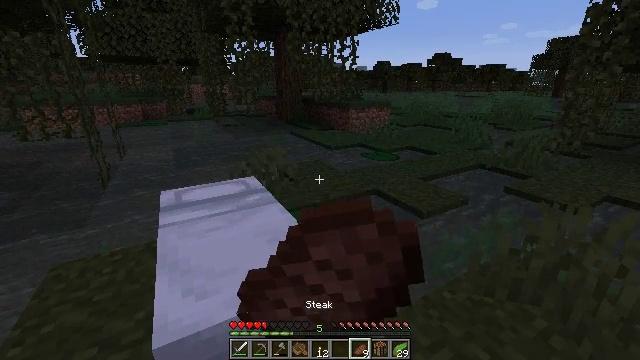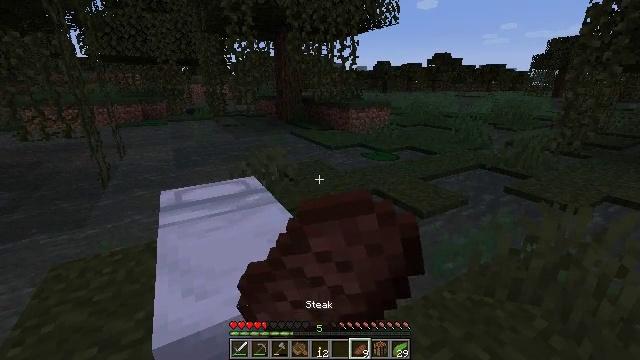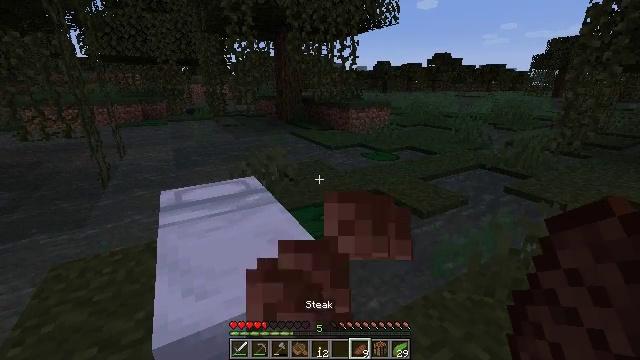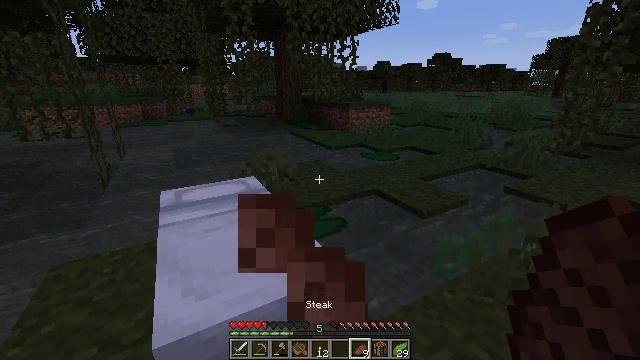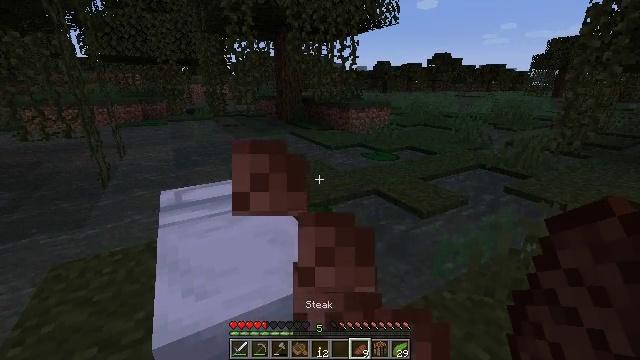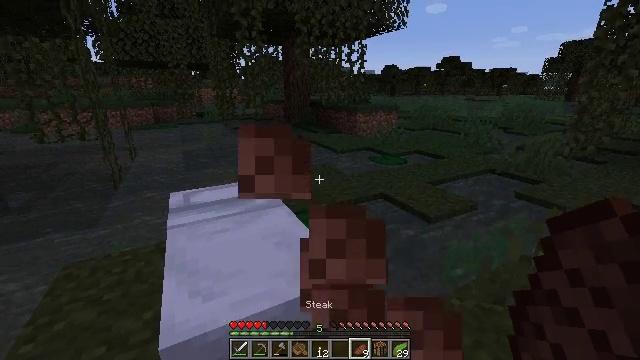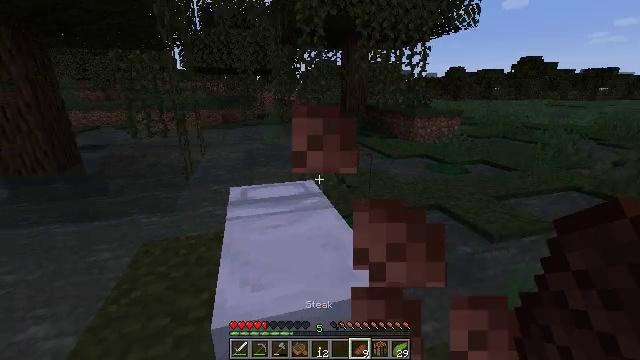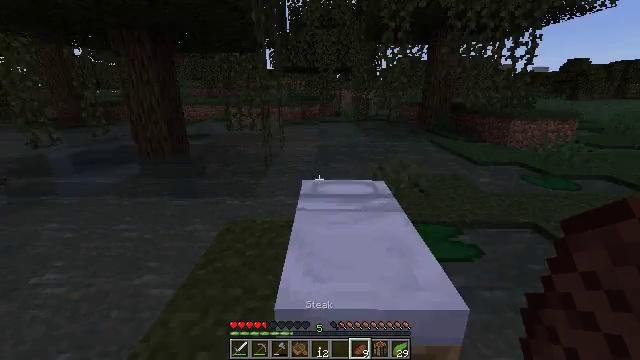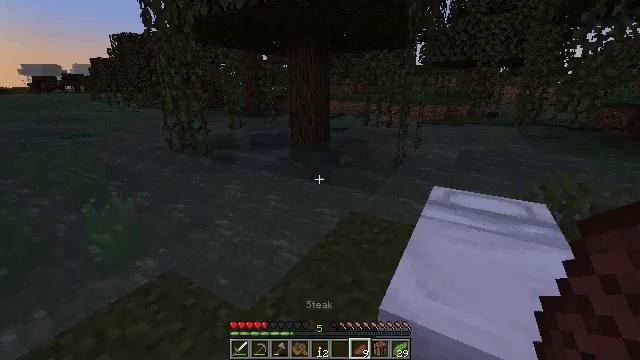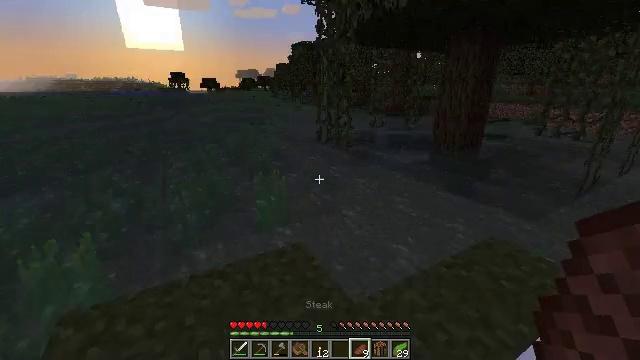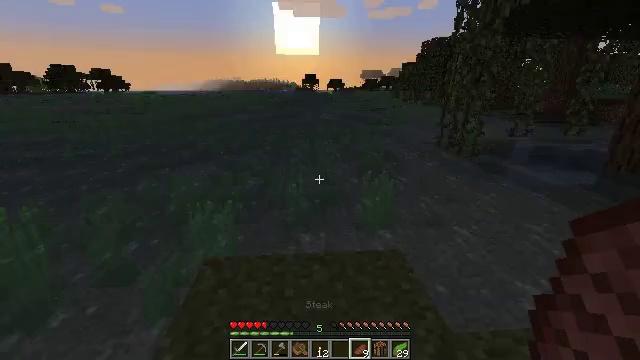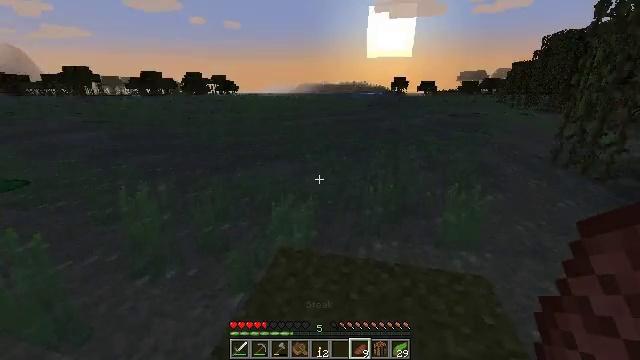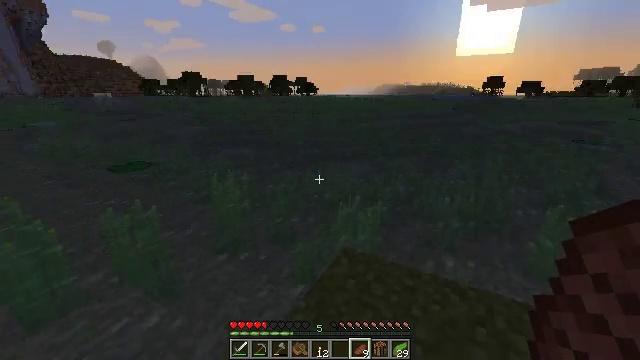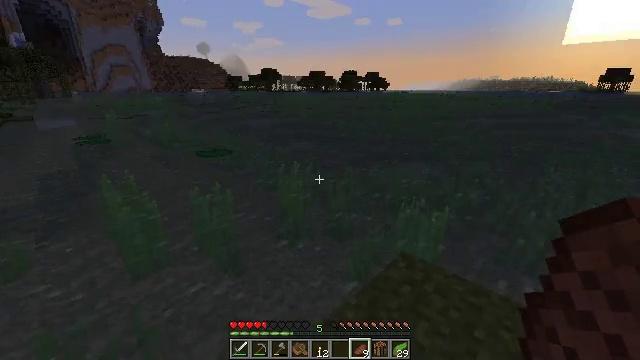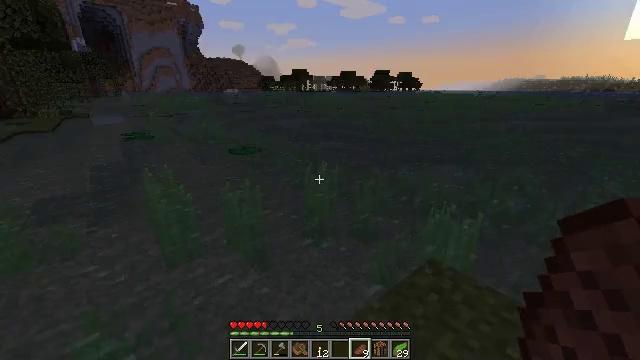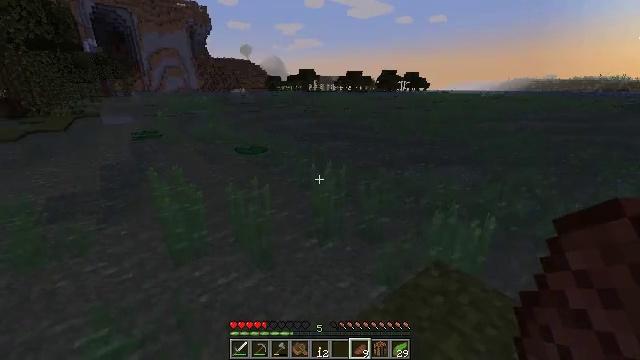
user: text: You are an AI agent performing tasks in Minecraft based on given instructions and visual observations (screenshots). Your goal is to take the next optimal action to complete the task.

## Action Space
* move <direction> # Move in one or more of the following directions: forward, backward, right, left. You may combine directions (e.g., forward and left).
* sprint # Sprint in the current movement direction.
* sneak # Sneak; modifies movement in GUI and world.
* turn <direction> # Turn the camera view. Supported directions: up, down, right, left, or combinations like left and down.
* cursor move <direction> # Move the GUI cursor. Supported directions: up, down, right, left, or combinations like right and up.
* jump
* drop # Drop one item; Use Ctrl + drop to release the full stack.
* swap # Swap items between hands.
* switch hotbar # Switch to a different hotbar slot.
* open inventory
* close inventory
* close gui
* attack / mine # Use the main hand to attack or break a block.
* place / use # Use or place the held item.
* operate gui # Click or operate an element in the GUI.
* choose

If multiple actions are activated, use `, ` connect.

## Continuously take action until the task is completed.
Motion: motion action
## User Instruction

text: Collect the potted red mushroom.
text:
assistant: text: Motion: use / place
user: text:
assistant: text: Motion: no_op
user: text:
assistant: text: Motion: no_op
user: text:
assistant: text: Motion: no_op
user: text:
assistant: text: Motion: turn left
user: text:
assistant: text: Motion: turn left
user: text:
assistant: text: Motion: turn left
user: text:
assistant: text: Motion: turn left
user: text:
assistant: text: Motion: turn left
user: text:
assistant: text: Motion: turn left
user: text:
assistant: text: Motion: turn left
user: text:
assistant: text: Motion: turn left
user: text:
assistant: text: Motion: turn left
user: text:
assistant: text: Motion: turn left
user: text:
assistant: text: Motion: turn left
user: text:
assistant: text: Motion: no_op
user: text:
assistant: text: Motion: turn right and up
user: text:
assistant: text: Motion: move forward, turn right and up, open inventory
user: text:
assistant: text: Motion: move forward, cursor move right, open inventory
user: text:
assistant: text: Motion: move forward, cursor move right, open inventory
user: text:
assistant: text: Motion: cursor move right
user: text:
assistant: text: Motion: cursor move right
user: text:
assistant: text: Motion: no_op
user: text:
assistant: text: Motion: no_op
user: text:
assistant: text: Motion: no_op
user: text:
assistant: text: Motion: no_op
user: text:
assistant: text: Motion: no_op
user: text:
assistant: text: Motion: no_op
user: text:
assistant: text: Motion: cursor move left
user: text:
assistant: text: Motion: cursor move left